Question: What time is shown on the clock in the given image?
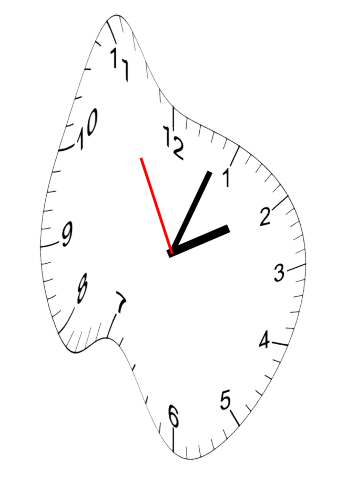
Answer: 02:03:55